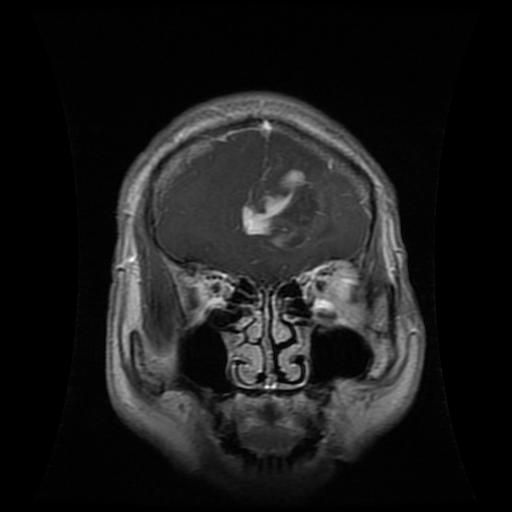
Label: glioma